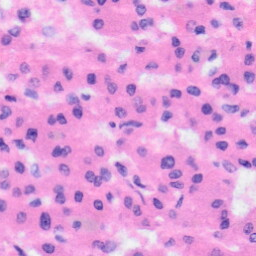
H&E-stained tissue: Liver